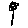
Label: flower